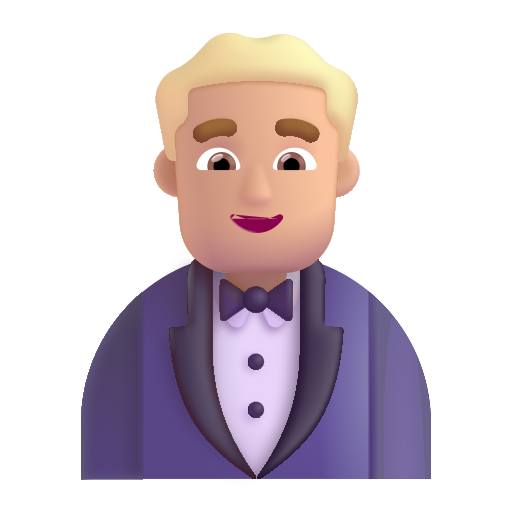
man in tuxedo color  light